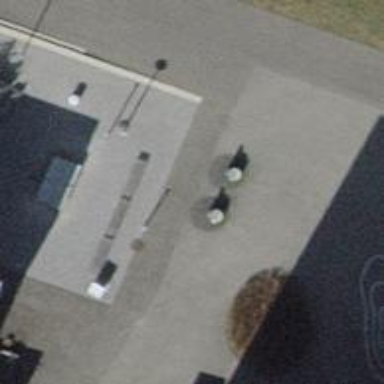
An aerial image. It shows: Brown bench in the vicinity.